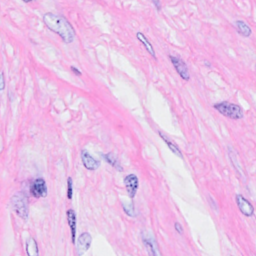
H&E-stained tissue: Breast